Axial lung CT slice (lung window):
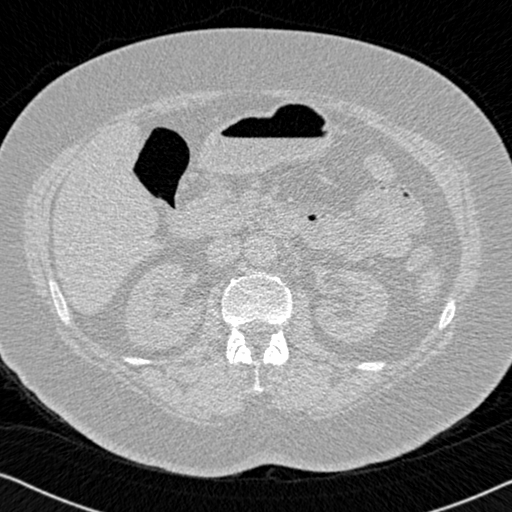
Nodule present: no